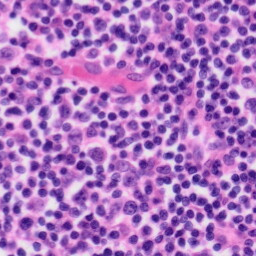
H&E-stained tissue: Tonsil